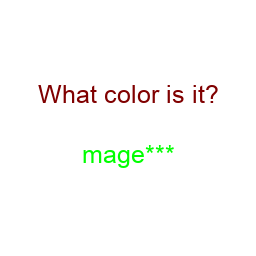
Color: lime
Color name shown: magenta
Background color: white
Question text color: maroon